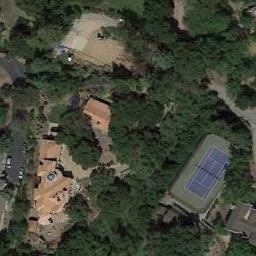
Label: tennis_court